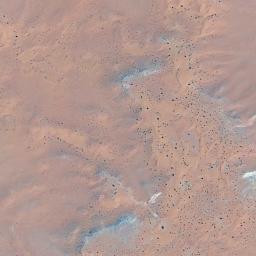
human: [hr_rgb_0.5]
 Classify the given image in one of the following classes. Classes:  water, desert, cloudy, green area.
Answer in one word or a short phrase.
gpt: desert